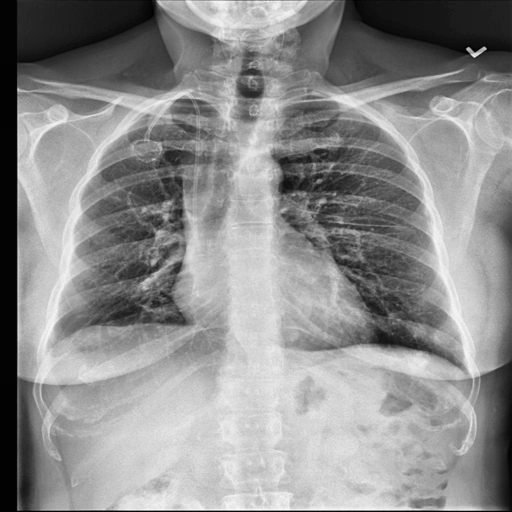
Finding: NORMAL